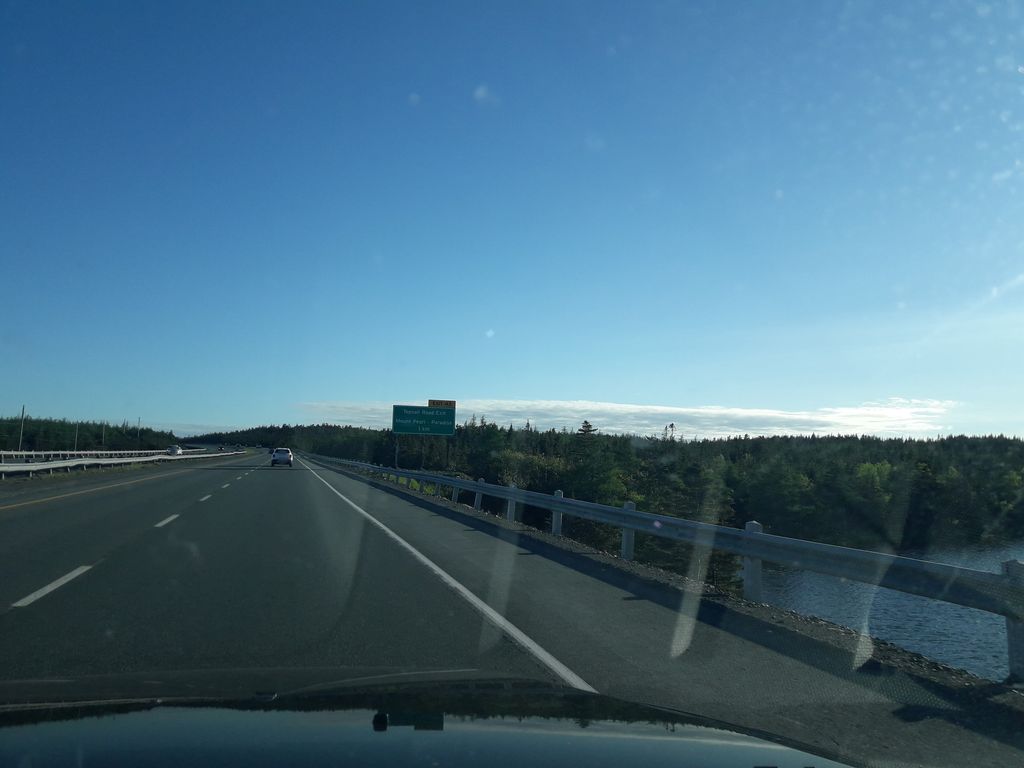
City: st_johns